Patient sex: M
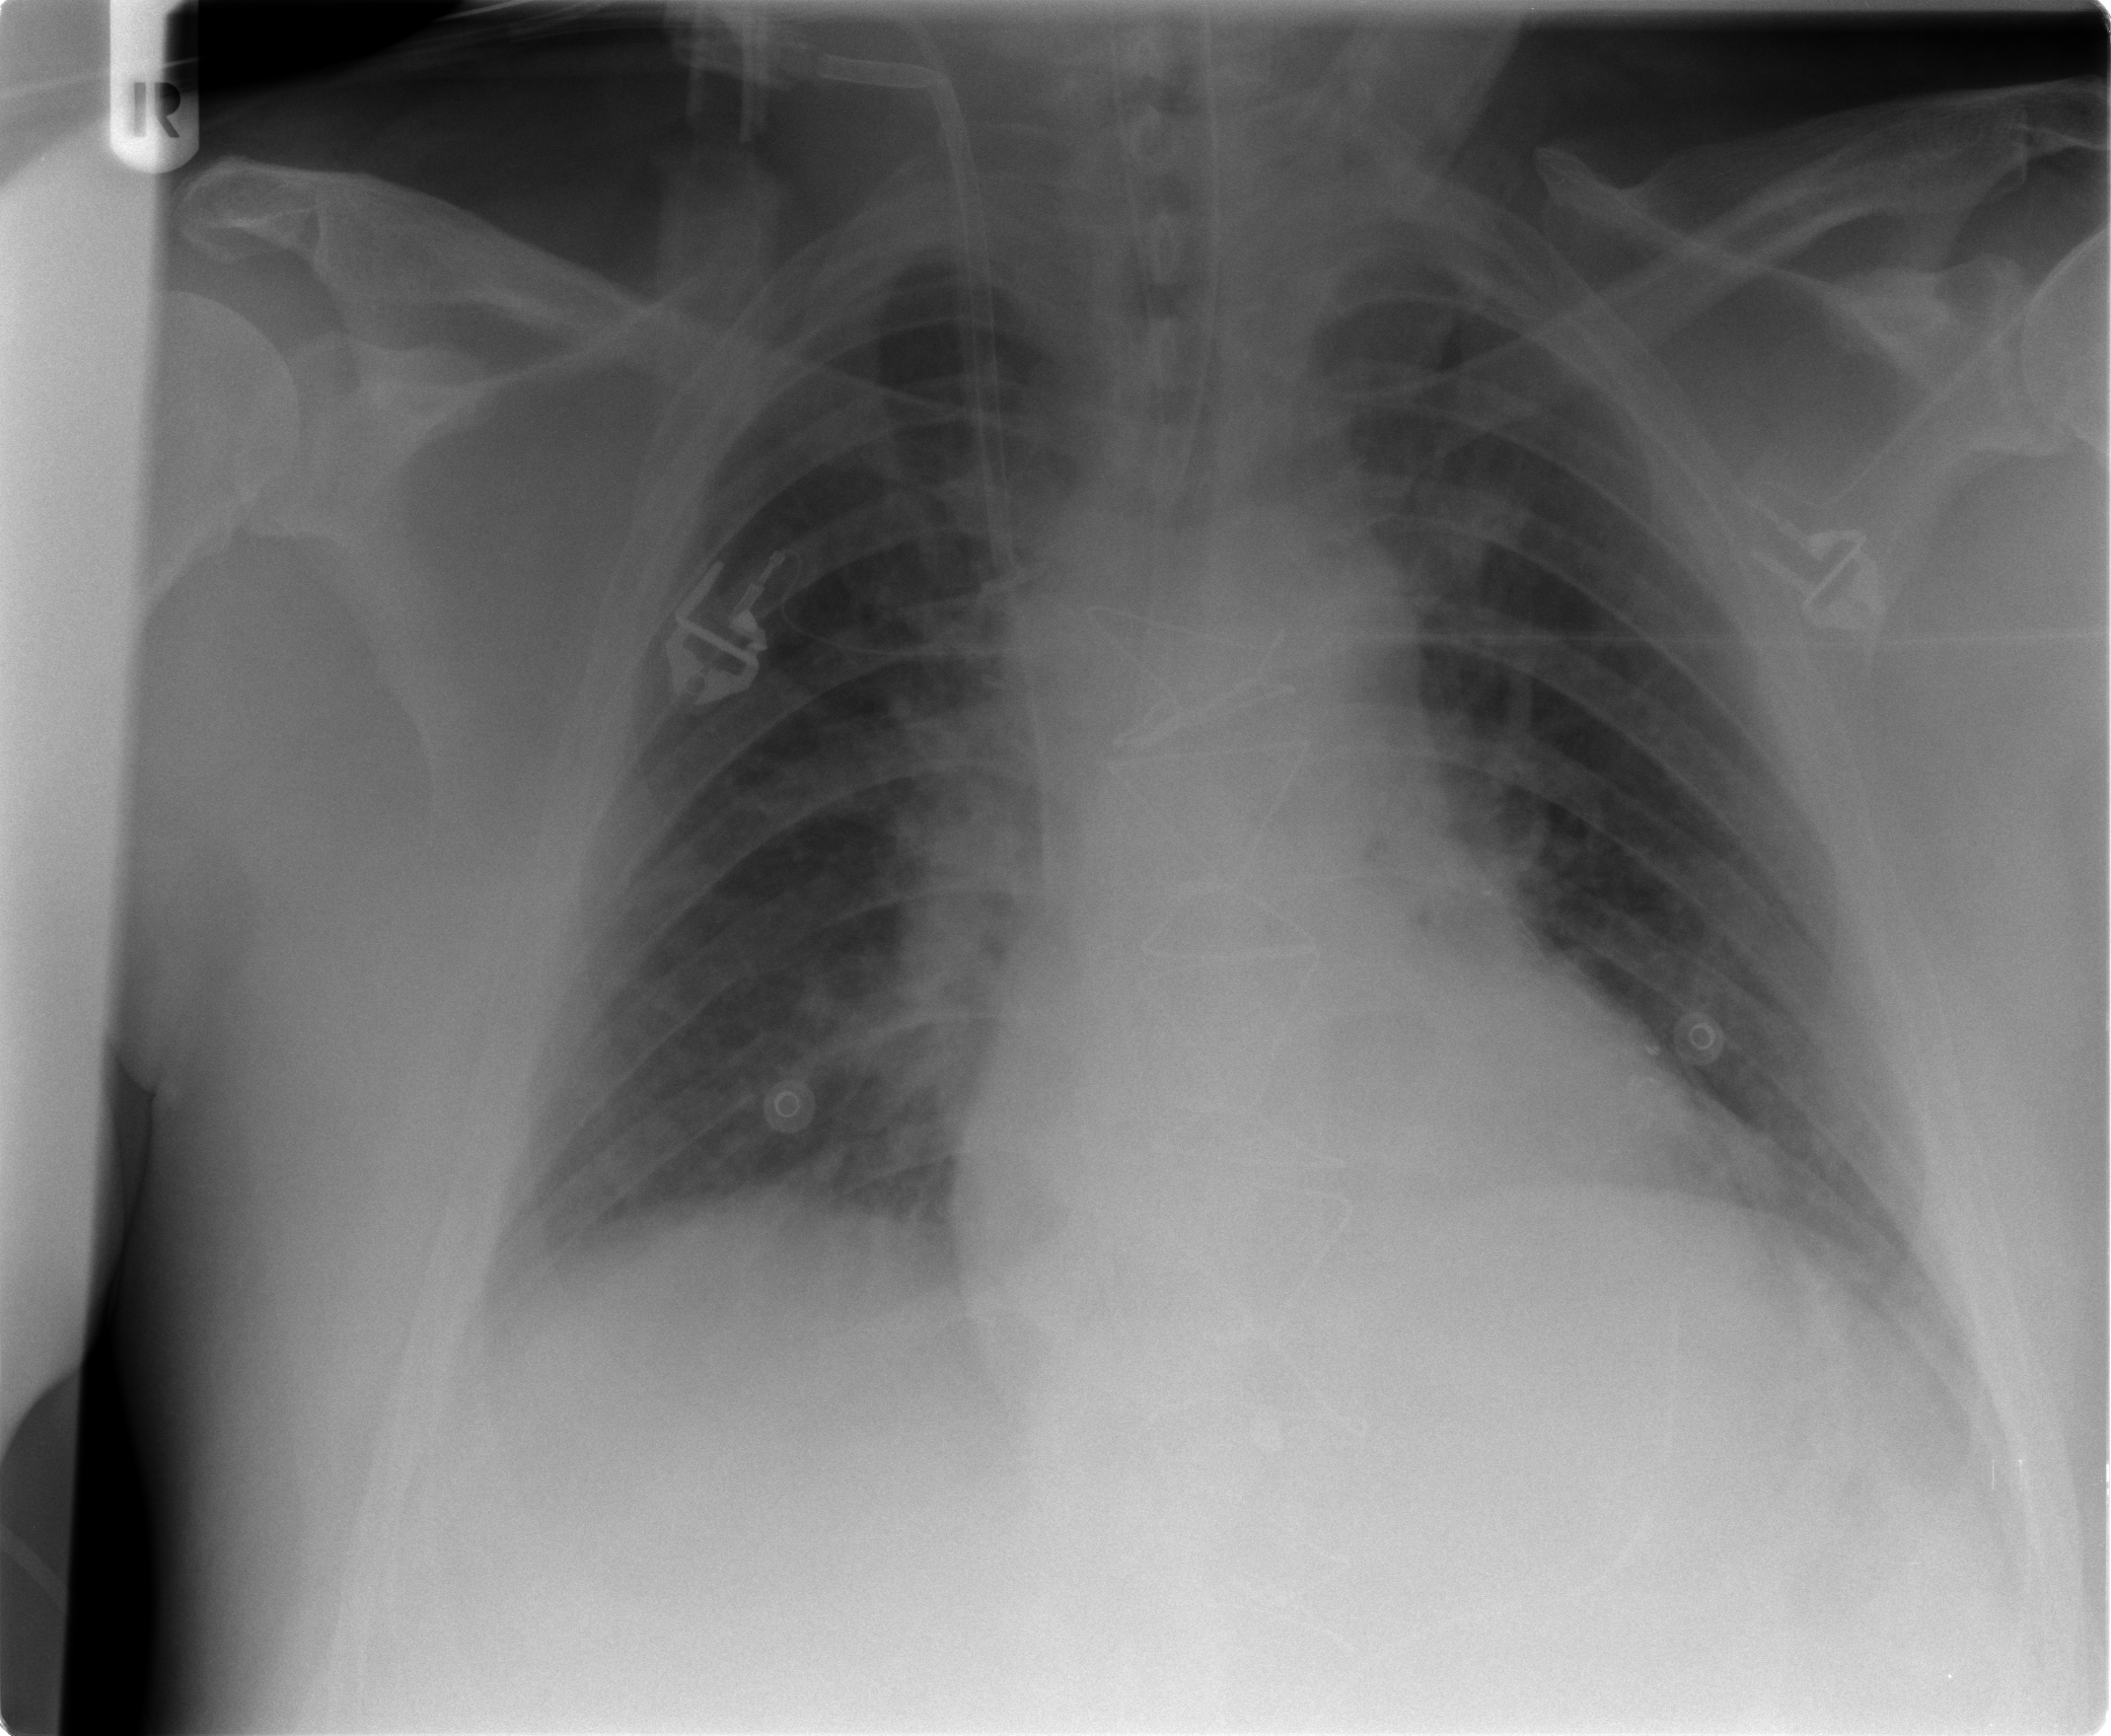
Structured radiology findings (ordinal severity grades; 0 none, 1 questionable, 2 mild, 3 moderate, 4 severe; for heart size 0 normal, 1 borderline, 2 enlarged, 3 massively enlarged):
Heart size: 1
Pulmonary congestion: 2
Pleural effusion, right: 1
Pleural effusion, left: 1
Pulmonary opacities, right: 0
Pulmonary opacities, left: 0
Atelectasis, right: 2
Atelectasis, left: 2